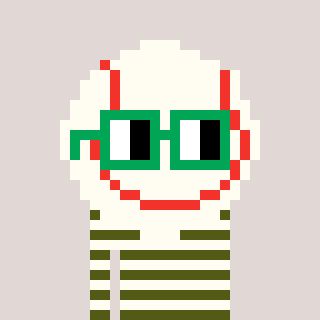
a pixel art character with square green glasses, a baseball ball-shaped head and a grayscale-colored body on a warm background